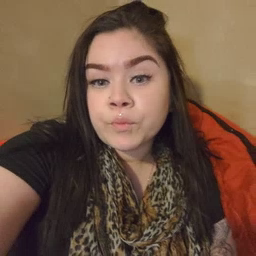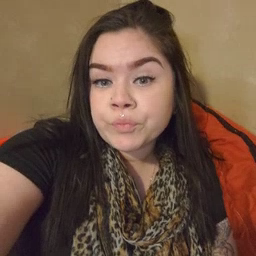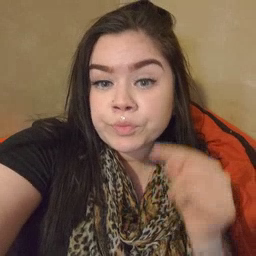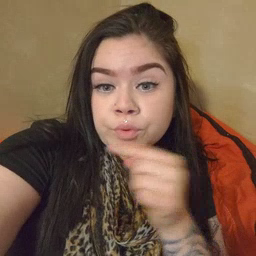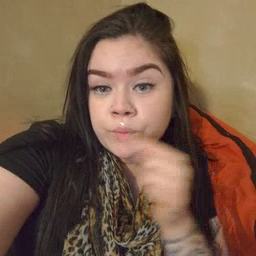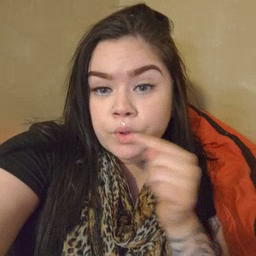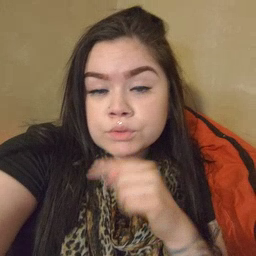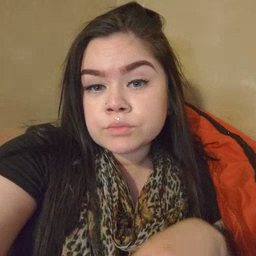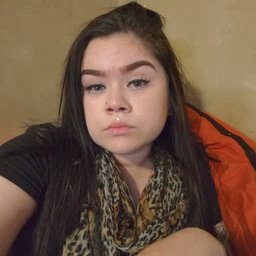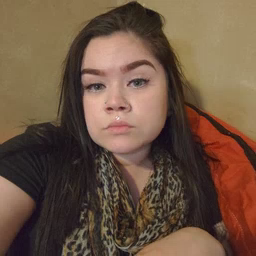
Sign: toothbrush